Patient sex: M
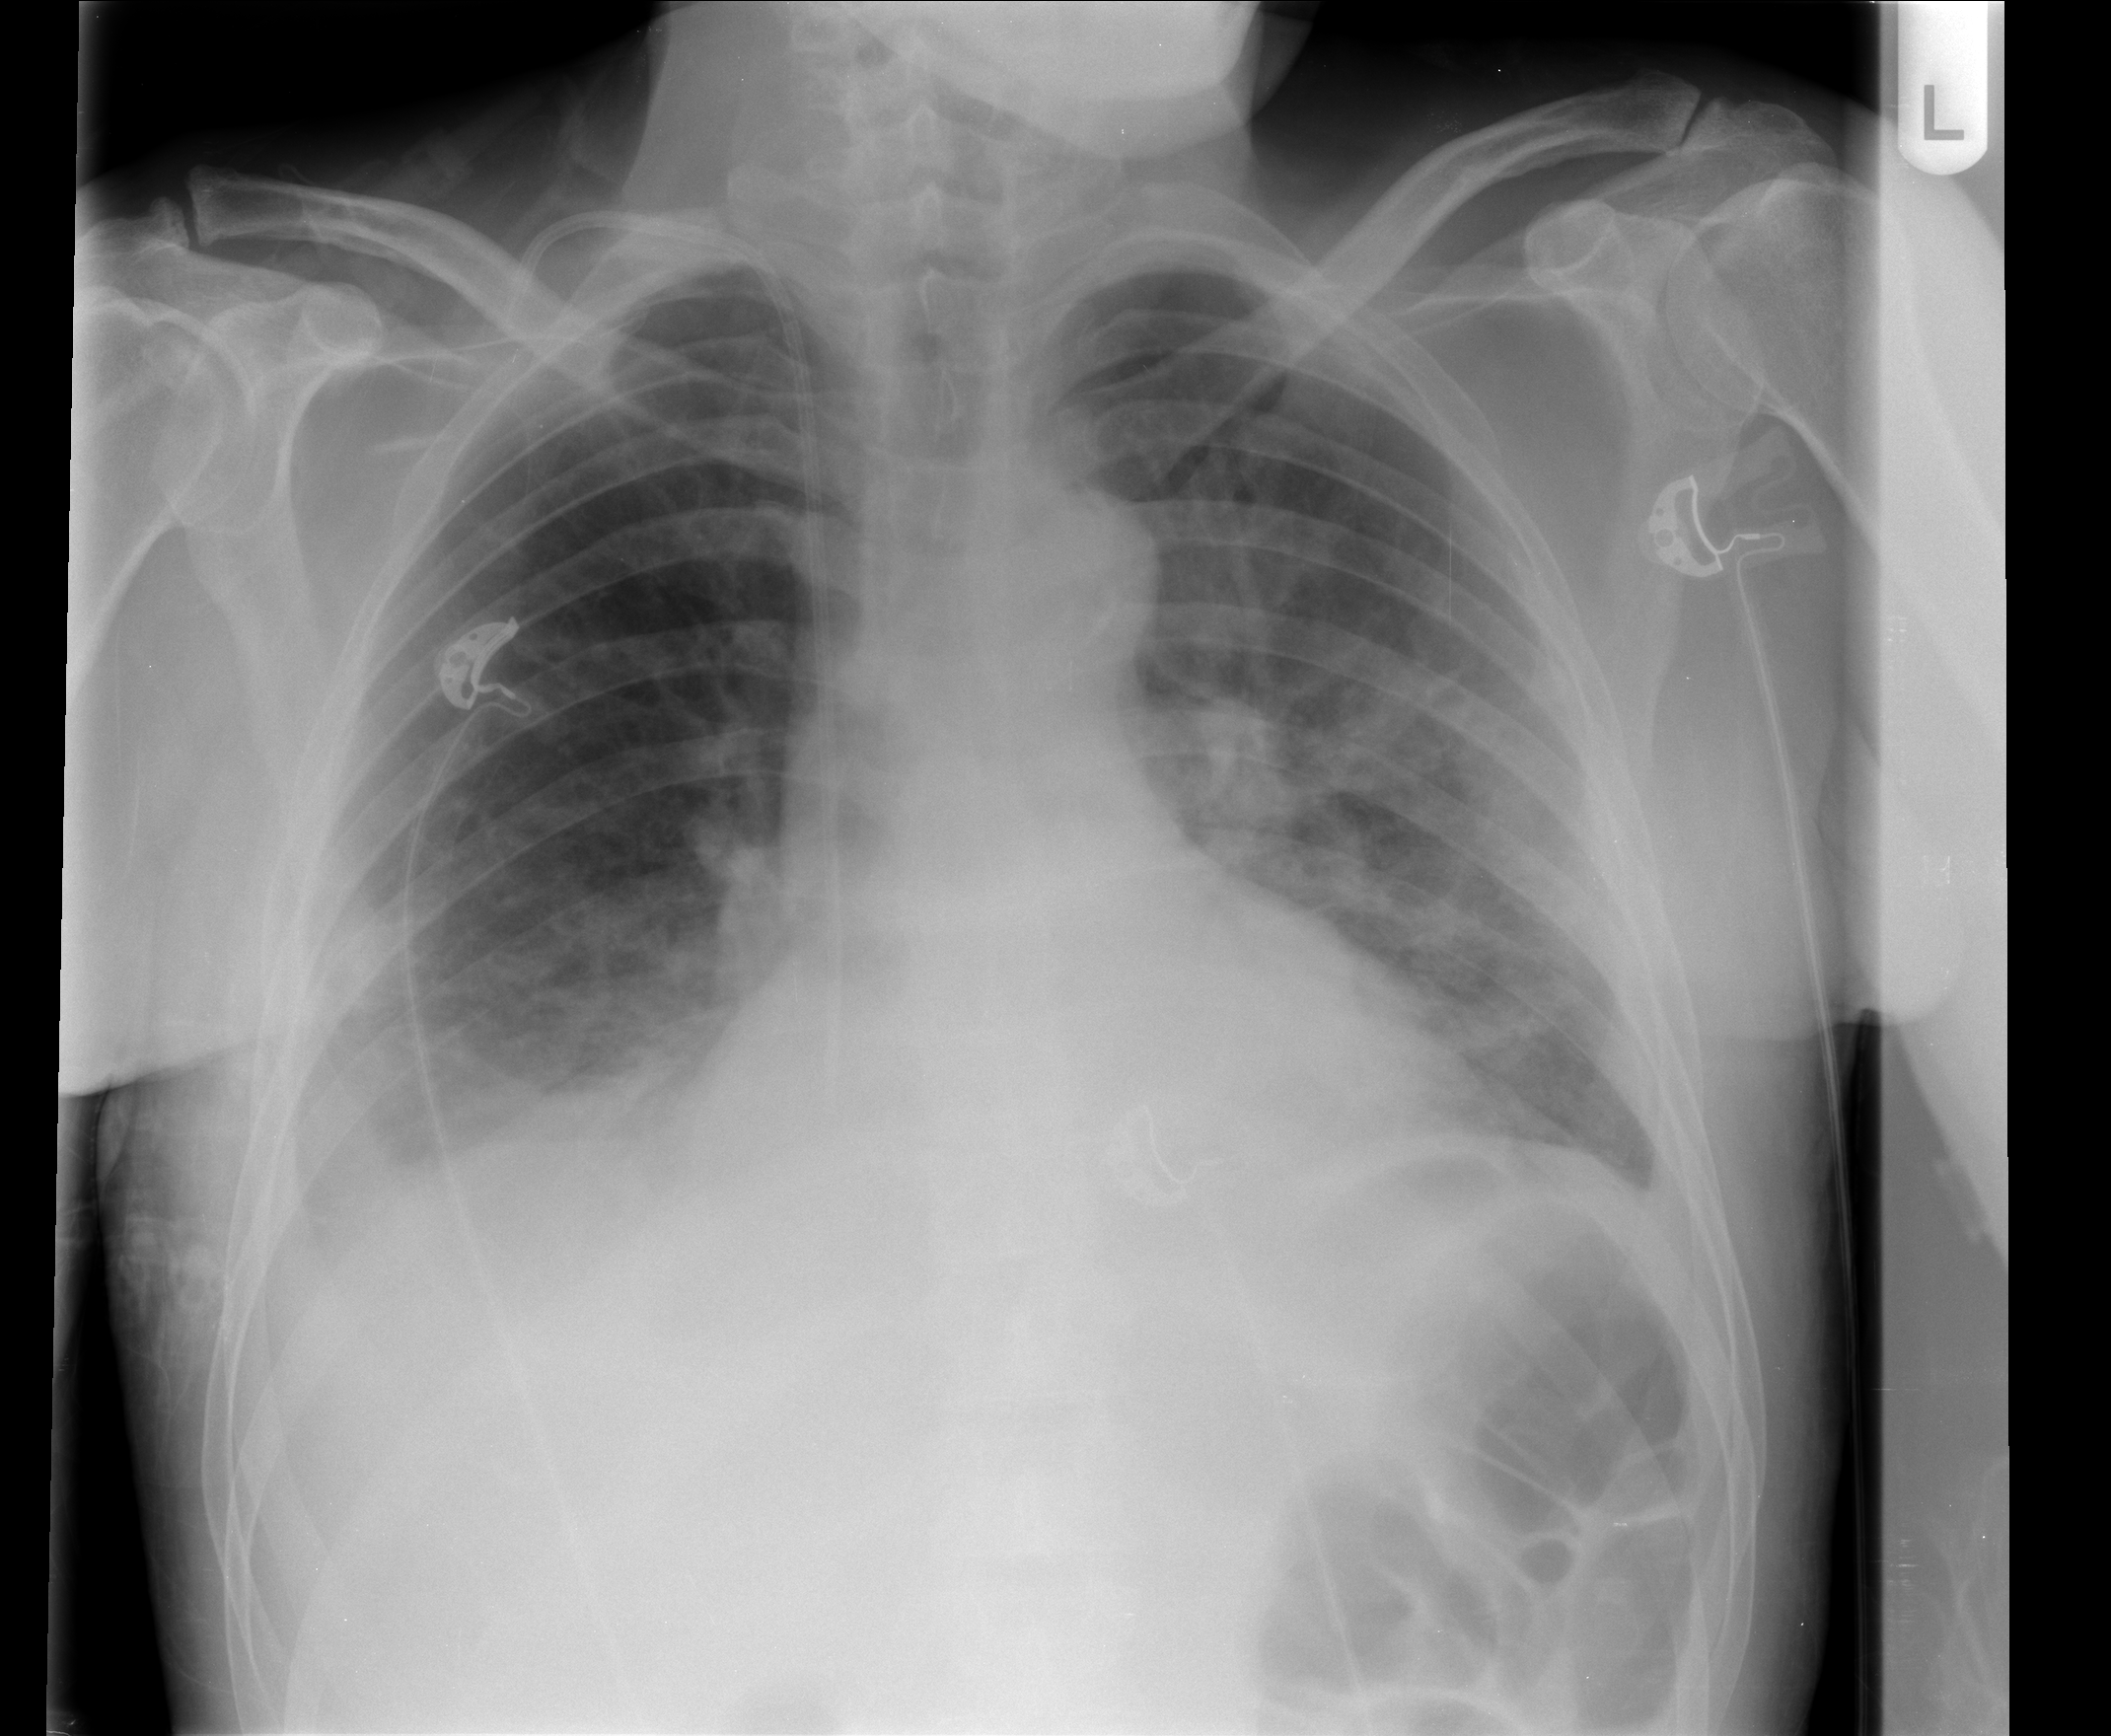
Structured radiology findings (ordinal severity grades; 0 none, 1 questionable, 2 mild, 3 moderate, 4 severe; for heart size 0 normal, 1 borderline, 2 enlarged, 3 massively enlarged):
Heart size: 1
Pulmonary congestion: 2
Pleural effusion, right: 2
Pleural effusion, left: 2
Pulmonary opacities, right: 1
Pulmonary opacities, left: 2
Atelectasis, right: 2
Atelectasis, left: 2